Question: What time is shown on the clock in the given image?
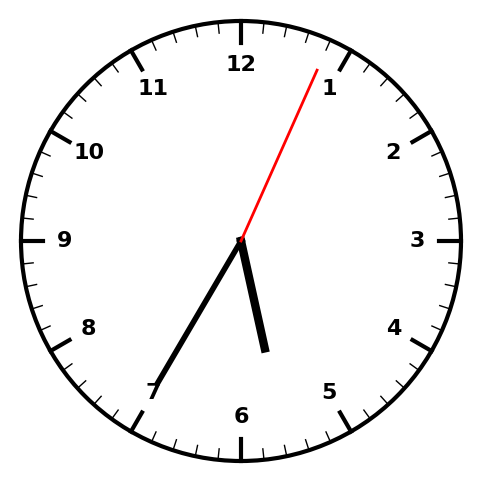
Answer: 05:35:04